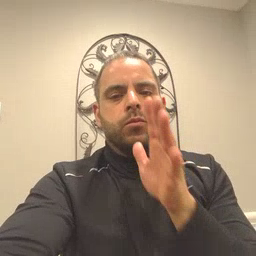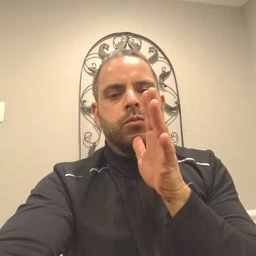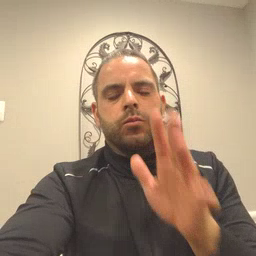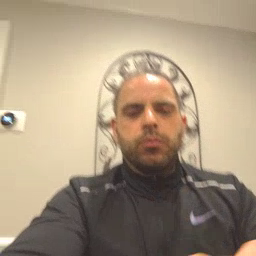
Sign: grandpa